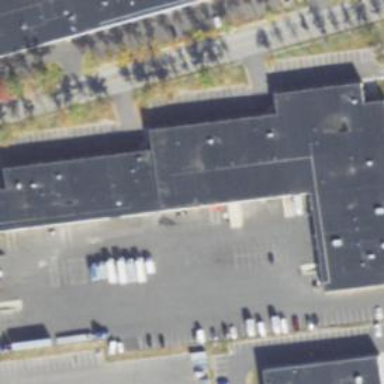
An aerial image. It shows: Commercial building.